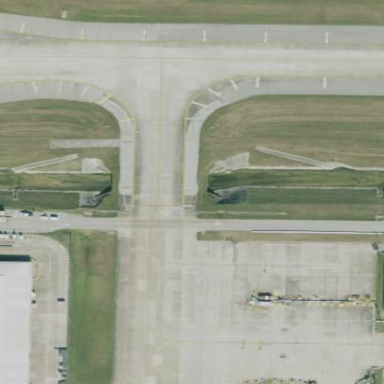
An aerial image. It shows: Apron at the airport.